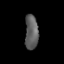
Tissue: lung
Cell type: Others
Senescence score: 0.1591
Nuclear area (px): 453
Mean DAPI intensity: 93.19